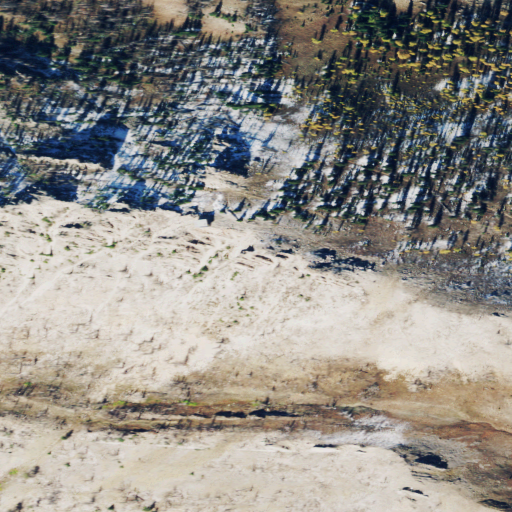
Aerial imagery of mountain in Montana named Jumbo Mountain containing grassland, evergreen forest, barren land, and shrub